Question: I am currently working on a IoT Project in which I am trying to so that I can read weight readings from my load cell having a range of 200 kg.
For the Python code, I tried <URL>
According to the description of this repository, I first calibrated the HX711 (calibration.py) by using a 5 kg known weight, giving me the offset and scale. After which I copied them and used them in 'example_python3.py'.
But I keep getting variable readings from the load cell as shown in the following screenshot from the Raspberry Pi window:

I am getting this output by putting 5 kg load. I tried this loop of calibration and checking the output many many times but my output is still variable.
This is the code that I was using:
'''
import RPi.GPIO as GPIO
import time
import sys
from hx711 import HX711
# Force Python 3 ###########################################################
if sys.version_info[0] != 3:
raise Exception("Python 3 is required.")
############################################################################
GPIO.setwarnings(False)
hx = HX711(5, 6)
def cleanAndExit():
print("Cleaning...")
GPIO.cleanup()
print("Bye!")
sys.exit()
def setup():
"""
code run once
"""
#Pasted Offset and Scale I got from calibration..
hx.set_offset(<PHONE>)
hx.set_scale(19.828315054835493)
def loop():
"""
code run continuosly
"""
try:
val = hx.get_grams()
print(val)
hx.power_down()
time.sleep(0.001)
hx.power_up()
except (KeyboardInterrupt, SystemExit):
cleanAndExit()
##################################
if __name__ == "__main__":
setup()
while True:
loop()
'''
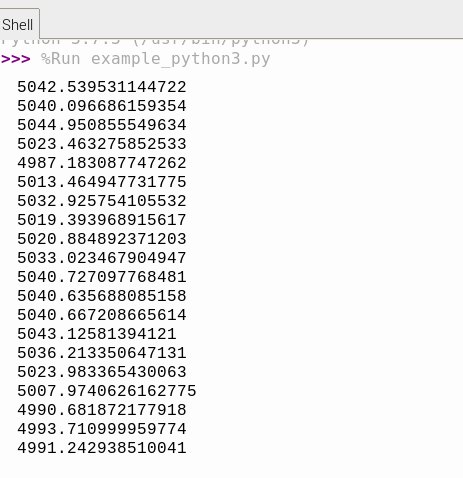
Answer: Unfortunately I do not have an HX711 so I cannot test your code. But I can give some pointers that might help.
1. My main question is: why does your code contain hx.power_down()
time.sleep(0.001)
hx.power_up()
in the loop? According to the datasheet, the output settling time (i.e. the time from power up, reset, input channel change and gain change to valid stable output data) is 400 ms. So if you power down the HX711 after every reading, every reading will be instable!
2. Furthermore, how much deviation between readings do you expect? Your values currently fluctuate between roughly 4990 and 5040, which is a difference of 50, so only 1% difference. That's not really bad. Unfortunately, the accuracy of the HX711 is not specified in the datasheet, so I can't determine if this is "correct" or "wrong". However, you should check what you can expect before assuming something is wrong. The data sheet mentions an input offset drift of 0.2 mV, while the full-scale differential input voltage (at gain 128) is 20 mV. That's 1% too. (That might be coincidence, but you should probably dive into it if you want to be sure.)
3. Did you check the timing of your serial communication? The code just toggles IO pins without any specific timing, while the datasheet mentions that PD_SCK must be high for at least 0.2 us and at most 50 us. Toggling faster might result in incorrect readings, while toggling slower might cause the device to reset (since keeping PD_SCK high for longer than 60 us causes it to enter power down mode). See for example this C implementation which included a fix for fast CPUs. Your Python library did not include this fix. I'm not sure how you would enforce this using a Raspberry Pi, though. It seems like you're just lucky if you get this working reliably on a Raspberry Pi (or any other non-real-time platform), because if your code is interrupted in a bad time, the reading may fail (see this comment for example).
4. I've read a few reports on the internet of persons stating that the HX711 needs to "warm up" for 2-3 minutes, so the readings become more stable after that time.
5. Finally, the issue could also be hardware related. There seem to be many low-quality boards. For example, there is this known design fault that might be related.
Also note that your offset (8,608,<PHONE>) can't be correct. The HX711 returns a 24-bit 2's complement value. That means a value between -8,388,607 and +8,388,608. Your value is outside that range. The reason that you got this value is that the library you're using is not taking the data coding into account correctly. See <URL>. If correctly read, the value would have been -8,168,<PHONE>. This bug won't affect the accuracy, but could result in incorrect results for certain weights.
Just a final note for everyone thinking that the precision is 24-bit and thus it should return very reliable readings: . Just because the device returns 24 bits does not mean that those bits are correct. How close the value is to the real value (the actual weight) depends on many other factors. Note that the library that you use by default reads the weight 16 times and averages the result. That shouldn't be necessary at all if the device is so accurate!
- - - - - <URL>